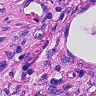
Metastatic tissue present: no